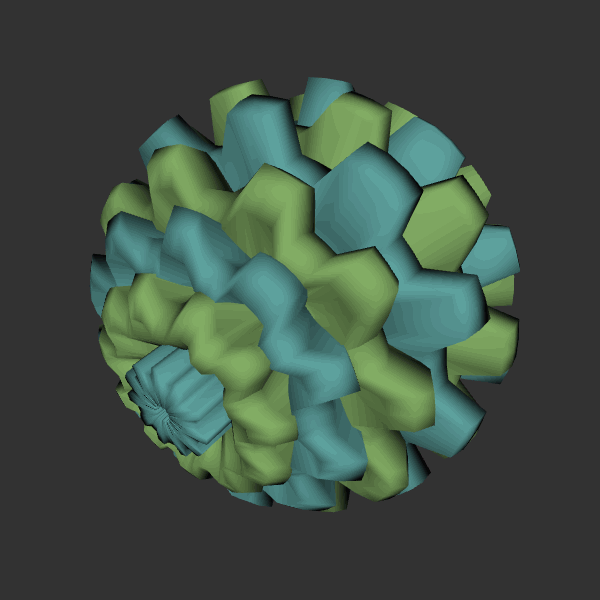
Background: dark